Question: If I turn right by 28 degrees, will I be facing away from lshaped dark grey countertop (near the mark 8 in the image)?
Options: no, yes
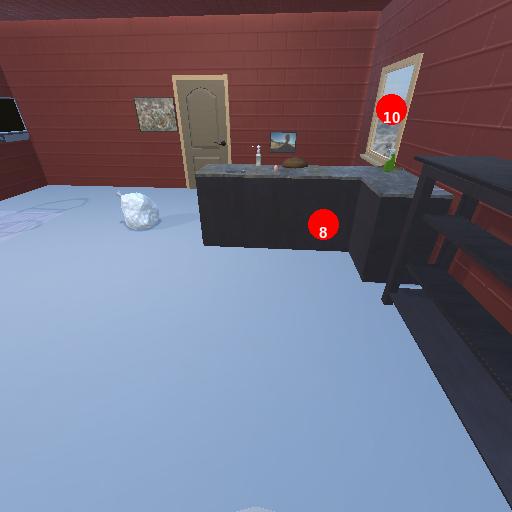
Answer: no